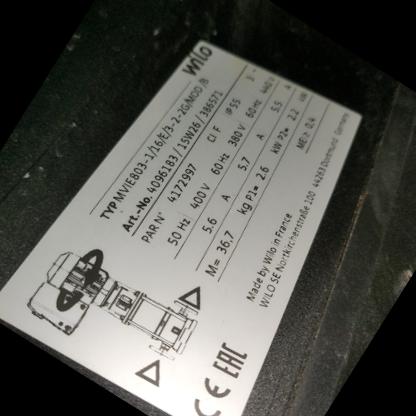
Klasa: tabliczka-znamionowa